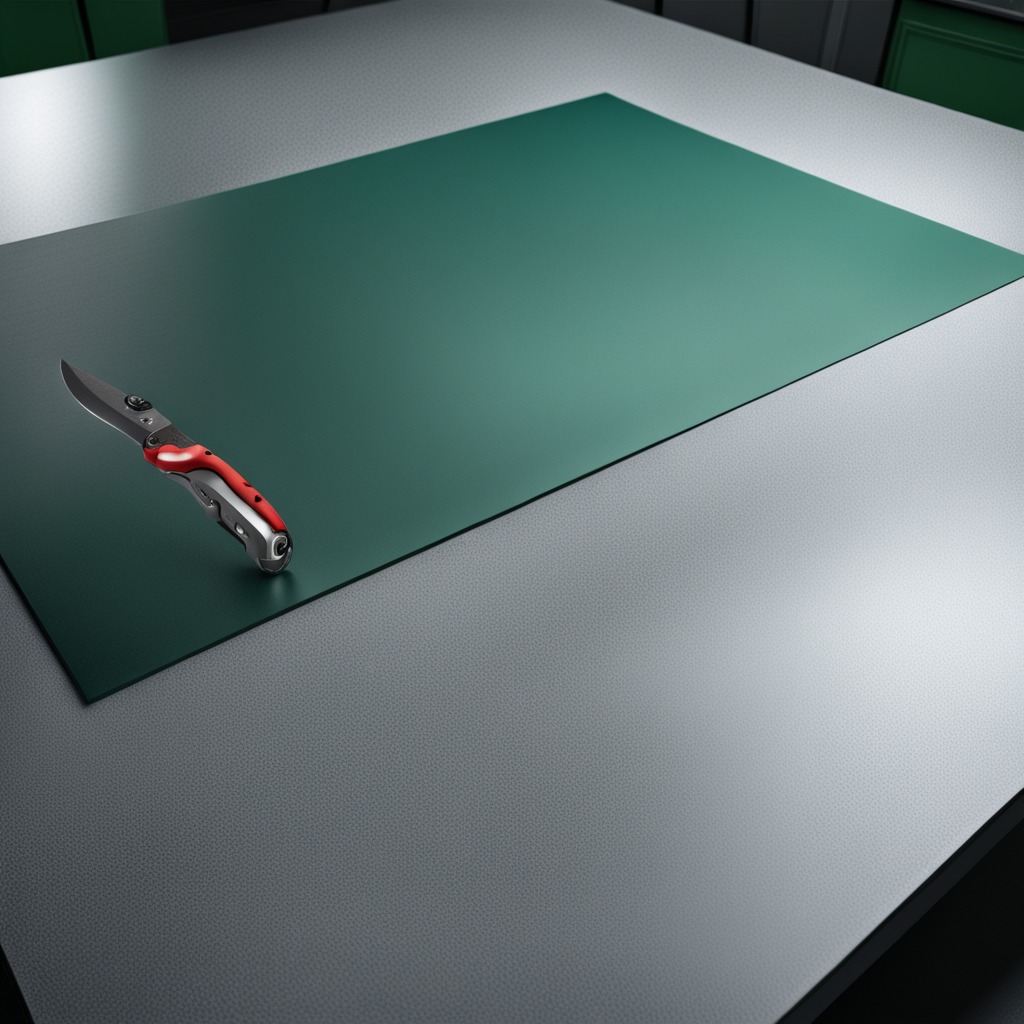
A utility knife lying on a clean granite tabletop covered with a green rubber mat inside a workshop under bright overhead lighting crisp shadows high clarity worn but beneath the mat